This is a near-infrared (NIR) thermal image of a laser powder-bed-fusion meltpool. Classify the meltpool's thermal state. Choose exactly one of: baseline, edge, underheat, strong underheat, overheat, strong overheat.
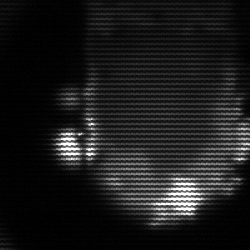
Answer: baseline